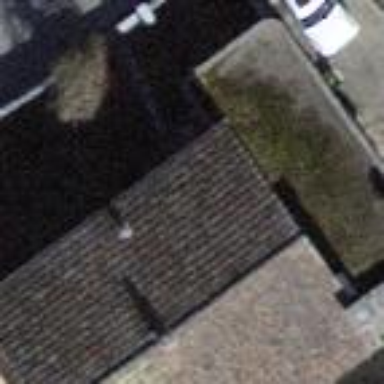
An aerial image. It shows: Building with tile roof.